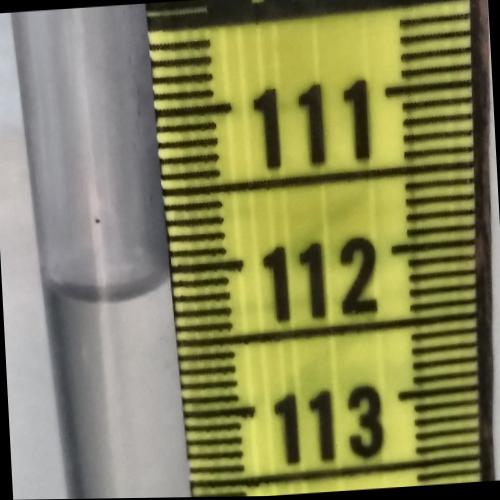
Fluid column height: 112.1 cm